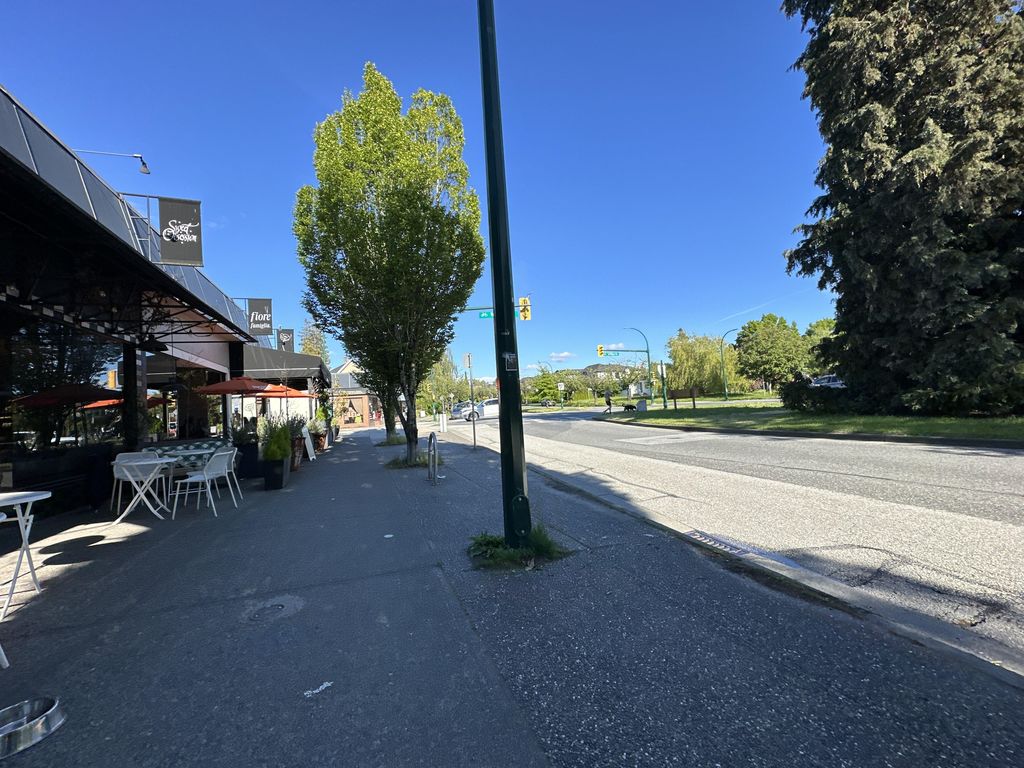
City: vancouver